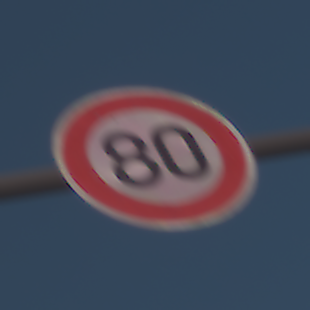
Verkehrszeichen: Geschwindigkeit80
Umgebung: Outdoor, Suburban
Tageszeit: MorningAfternoon
Wetter: PartlyCloudy
Licht: Natural
Jahreszeit: NotSpecified
Kontrast: HighContrast